Question: - - - - -
I'm trying to install ruby on rails on my mac (above are my specs). But it doesn't really come out the way it used to be. I tried several tutorials on the web including Stack Overflow.
As soon as I try:
I get this error:
Same with Ruby 1.9.2
Error for installing ruby
Above code with some color (image):

This is the start for installing ruby and I can't get it to work.
I really tried but I can't fix the problem, hope someone could help me.
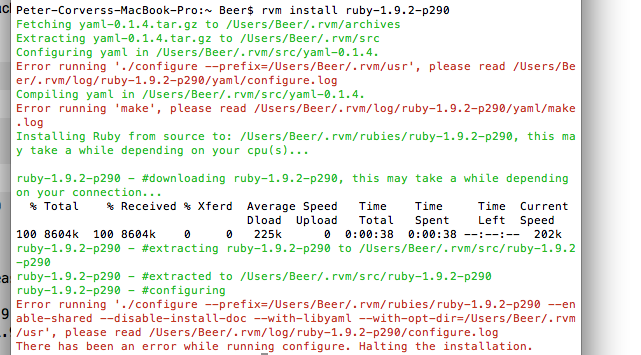
Answer: Yeah if you're having trouble building ruby, you probably need the command line utilities from Xcode. Checkout: <URL>
It's in the preferences pane with a downloads tab.
After that installs, reopen terminal and try to install 1.9.2 through rvm again. If it doesnt install still, please comment and I'll see if I can figure it out. If it does install, try installing both rails & bundler:
'''
rvm use ruby-1.9.2 --default
gem install rails
gem install bundler
'''
The first line will switch you into 1.9.2 and should set it up as your default environment.